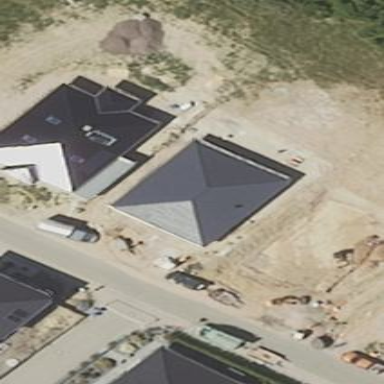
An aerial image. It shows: Simple and straightforward house.